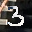
Label: 3